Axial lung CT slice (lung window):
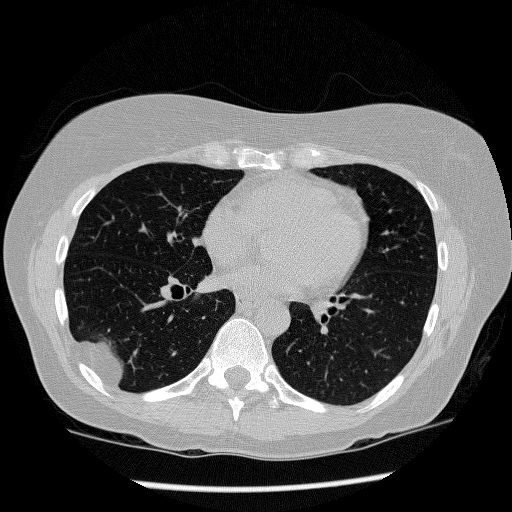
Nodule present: no